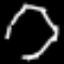
Label: octagon